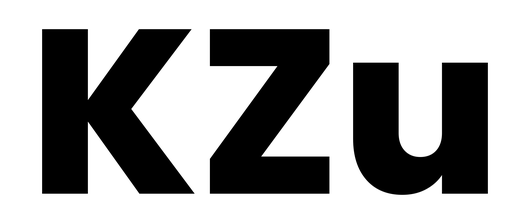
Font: Poppins-ExtraBold